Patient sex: M
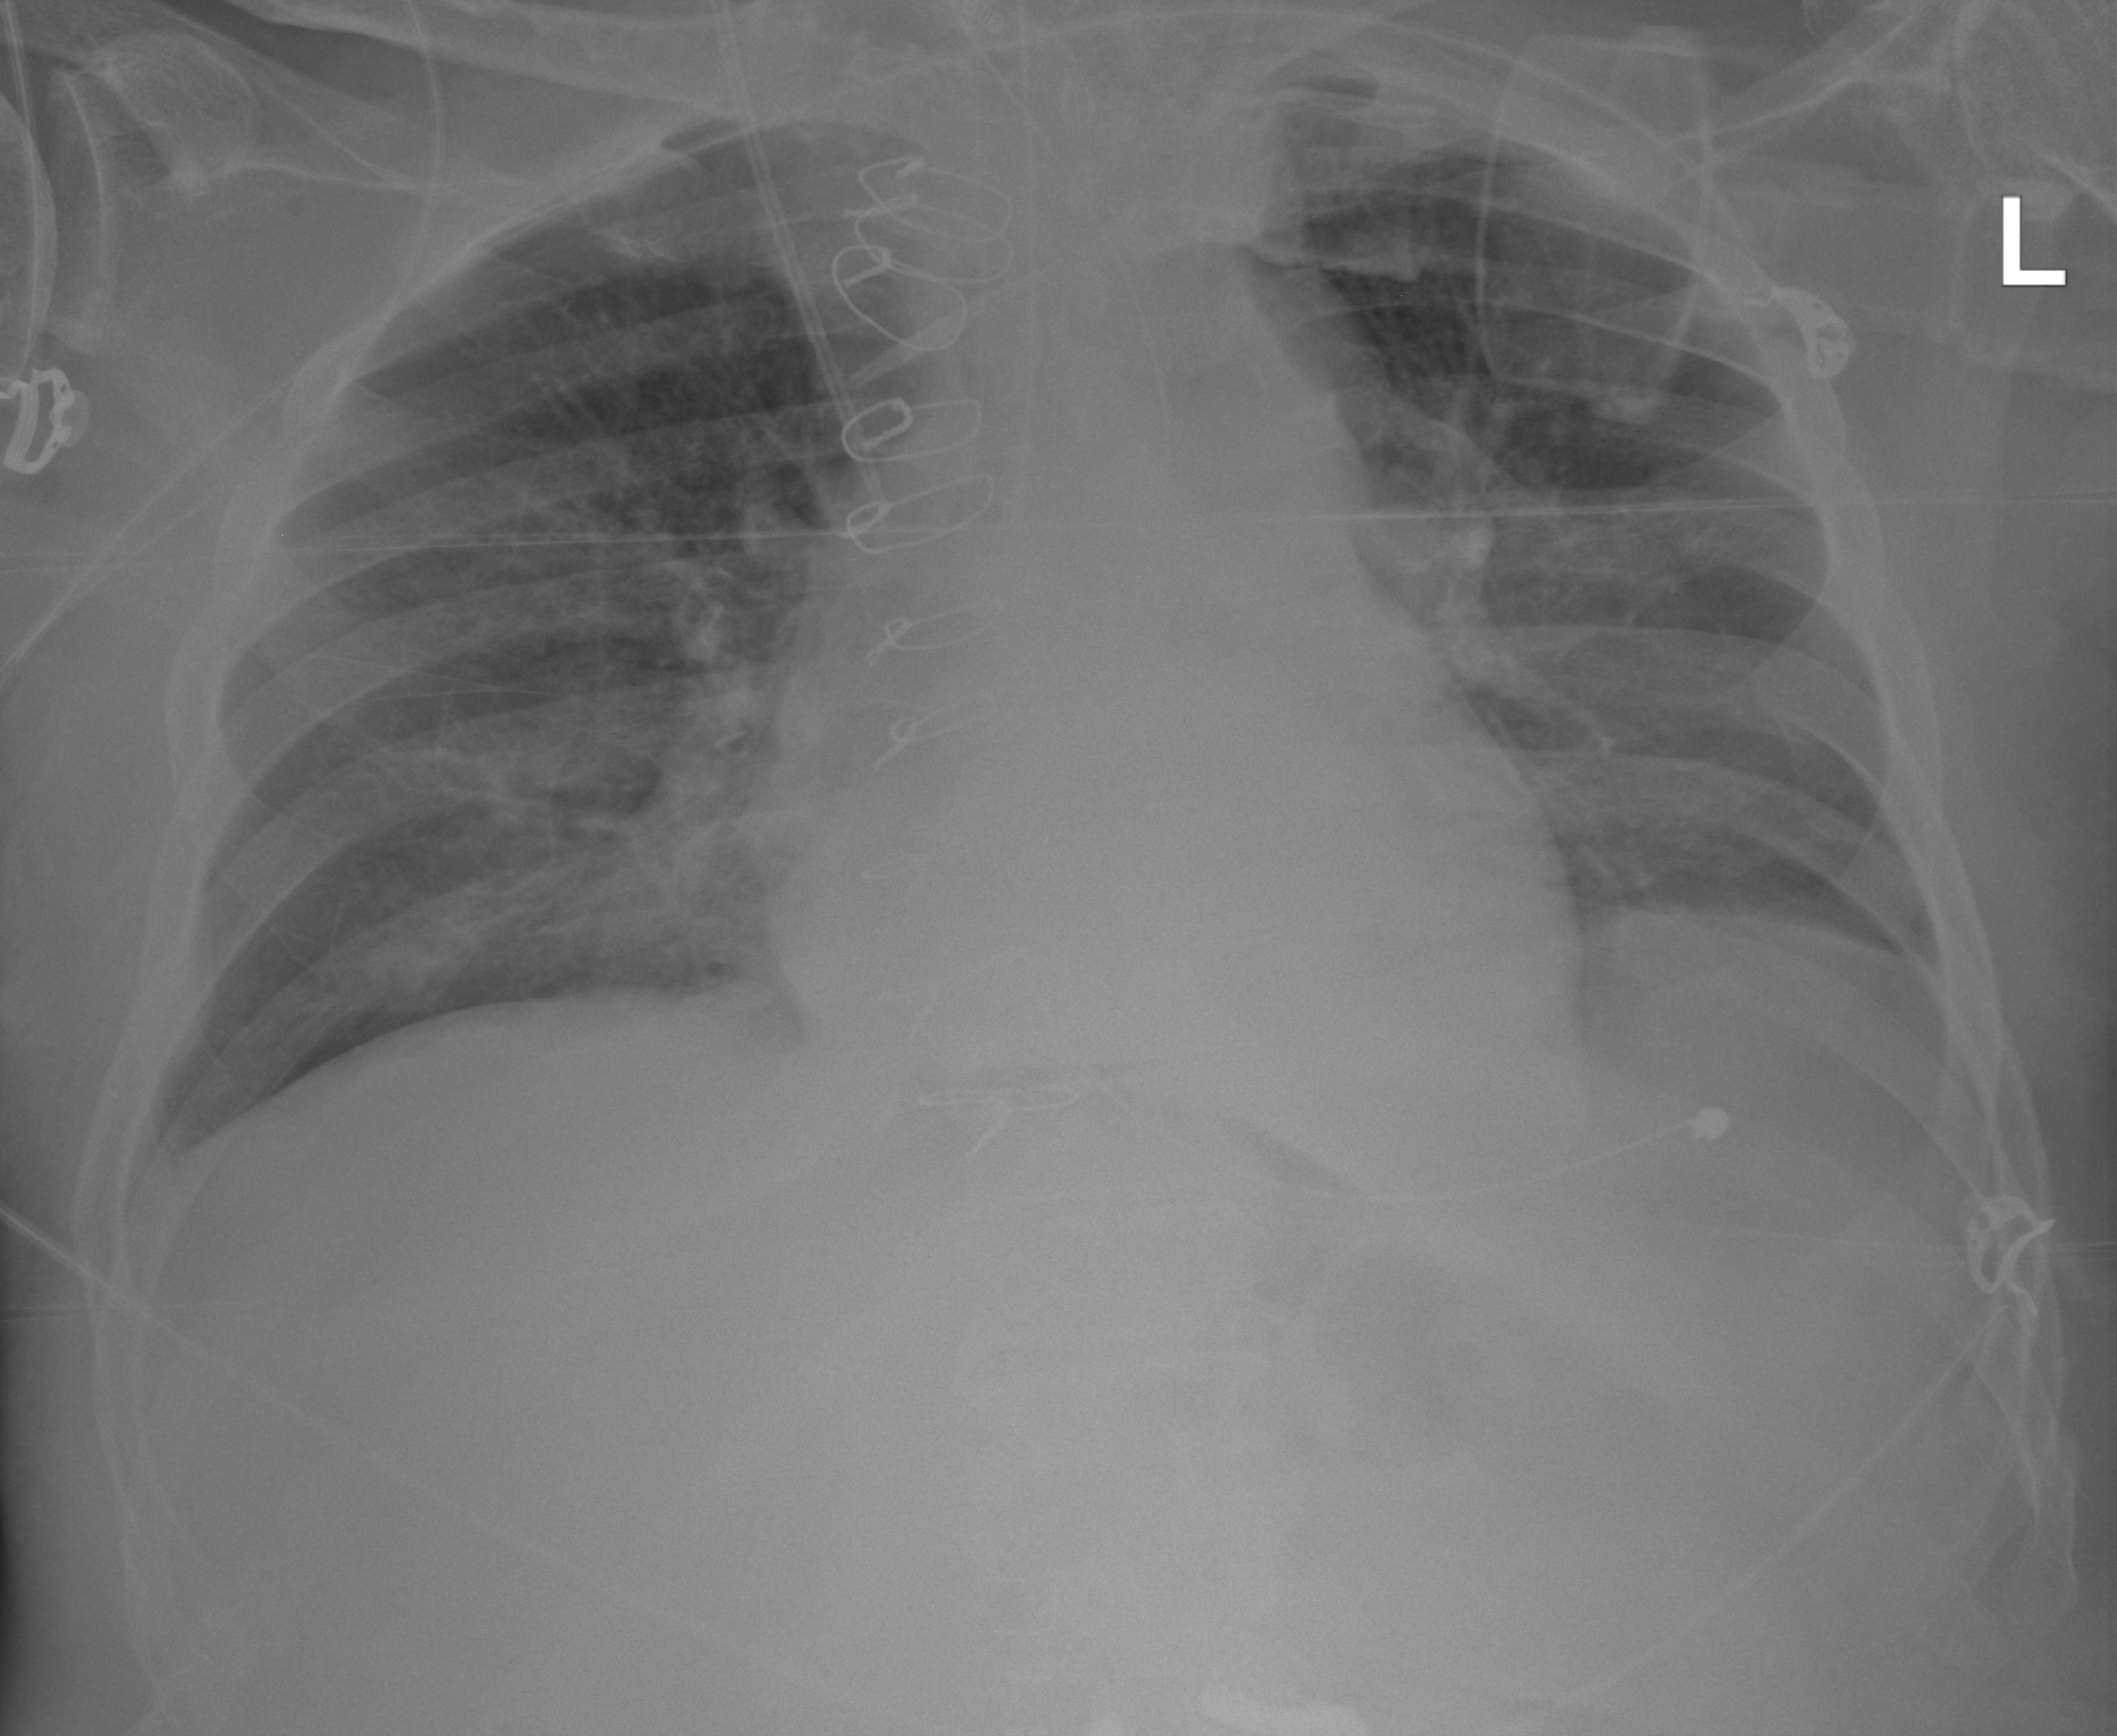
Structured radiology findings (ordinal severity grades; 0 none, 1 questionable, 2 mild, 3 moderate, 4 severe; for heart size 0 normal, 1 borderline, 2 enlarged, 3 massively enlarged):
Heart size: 0
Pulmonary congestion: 2
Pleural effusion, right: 0
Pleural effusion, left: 0
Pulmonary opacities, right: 2
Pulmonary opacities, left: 0
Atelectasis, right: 2
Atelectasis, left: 2